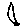
Label: moon